Question: Is it possible to create a python script to automatic which is subtract cell value with 2 worksheet in one excel file?
I have checked some documents, and seem that use the method of or to do so. But I can't to do that. Do you have any suggestion to me? Many thanks.
Script:
'''
from datetime import datetime
import pandas as pd
import openpyxl as xl;
currDateTime = datetime.now()
Sheet1 ="C:\Users\peter\Downloads\" + currDateTime.strftime('%Y%m%d') + "\5250A" + "\5250A.xlsx"
wb3 = xl.load_workbook(Sheet1)
ws3 = wb3.worksheets[0]
wb4 = xl.load_workbook(Sheet1)
ws4 = wb4.worksheets[1]
wb5 = xl.load_workbook(Sheet1)
ws5 = wb5.create_sheet("Done")
wb4.subtract(wb3)
wb5.save(str(Sheet1))
'''
Expected Result:

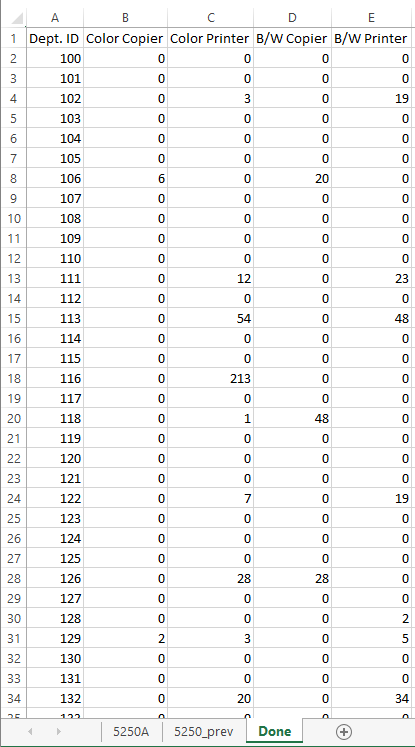
Answer: Do so in excel coule be way easier I think. There could be a smarter way to write this code.
I just do the subsctraction cell by cell, so if there's any mismatch like or will make errors. If you may meet this situation, you'll have a change some in the following code.
'''
import openpyxl as xl
def get_row_values(worksheet):
"""
return data structure:
[
[A1, B1, C1, ...],
[A2, B2, C2, ...],
...
]
"""
result = []
for i in worksheet.rows:
row_data = []
for j in i:
row_data.append(j.value)
result.append(row_data)
return result
if __name__ == '__main__':
# load excel file
wb = xl.load_workbook('test1.xlsx')
ws1 = wb.worksheets[0]
ws2 = wb.worksheets[1]
# get data from the first 2 worksheets
ws1_rows = get_row_values(ws1)
ws2_rows = get_row_values(ws2)
# calculate and make a new sheet
ws_new = wb.create_sheet('Done')
# insert header
ws_new.append(ws1_rows[0])
for row in range(1, len(ws1_rows)):
# do the substract cell by cell
row_data = []
for column, value in enumerate(ws1_rows[row]):
if column == 0:
# insert first column
row_data.append(value)
else:
if ws1_rows[row][0] == ws2_rows[row][0]:
# process only when first column match
row_data.append(value - ws2_rows[row][column])
ws_new.append(row_data)
wb.save('test2.xlsx')
'''
---
here's my sample excel file
first sheet:
<URL>
second sheet:
<URL>
generated sheet:
<URL>